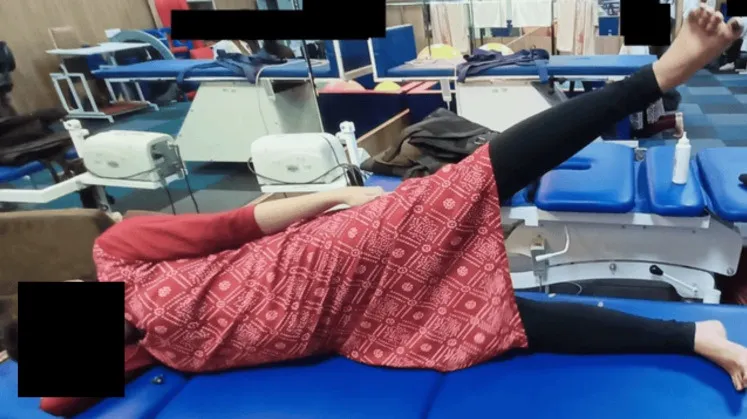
Active range of motion exercises for the lower limbs.
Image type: medical_photograph (other_medical_photograph)